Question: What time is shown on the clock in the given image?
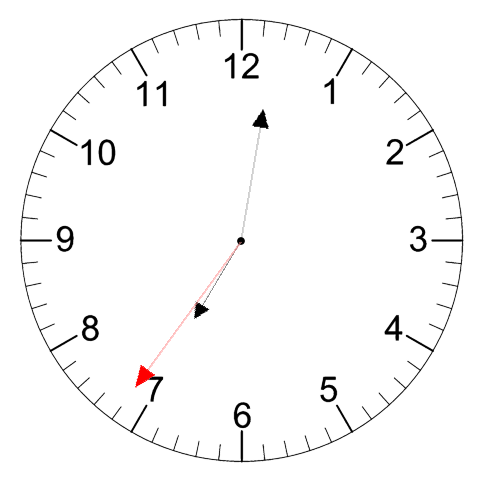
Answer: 07:01:36